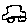
Label: car